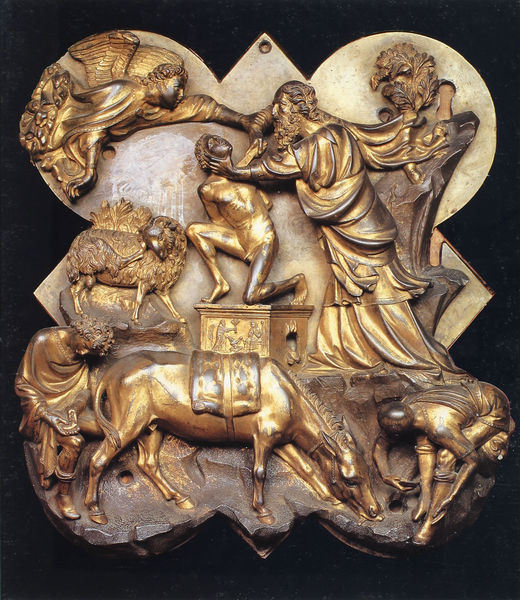
Titel: Entwurf zu den Türen des Baptisteriums San Giovanni in Florenz, Opferung Isaaks
Künstler: Filippo Brunelleschi
Institution: Florenz, Bargello
Schlagwörter: baum, feuer, flügel, gott, mann, umhang, menschen, haar, holz, männer, tür, gras, tier, bart, bibel, falten, federn, messer, silber, sockel, vieh, gold, haare, vater, esel, pferd, engel, mähne, sattel, relief, bein, arbeiten, kuh, figuren, metall, bronze, podest, bauer, tor, truhe, lamm, schaf, schlachten, bücken, knabe, dom, schwert, altar, portal, mäne, fressen, florenz, isaak, opfer, opferung, melken, hirte, hirten, sklaven, sohn, würgen, widder, abraham, verkündung, gewandt, brone, releif, zerren, mailand, #dolch, hrten